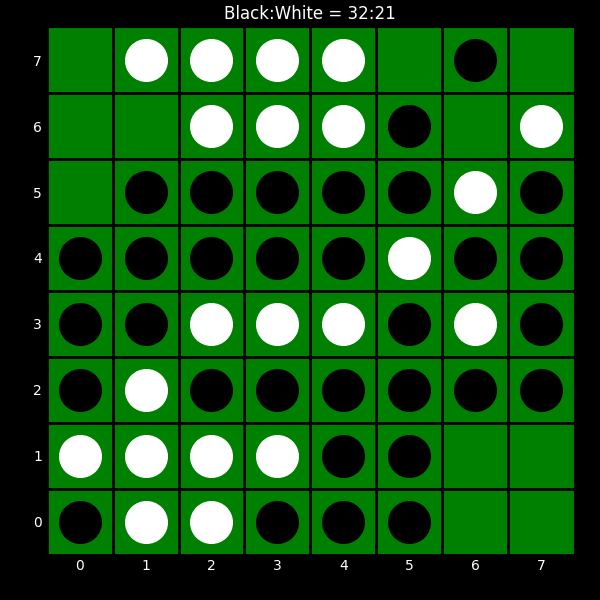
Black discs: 32
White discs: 21